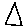
Label: triangle